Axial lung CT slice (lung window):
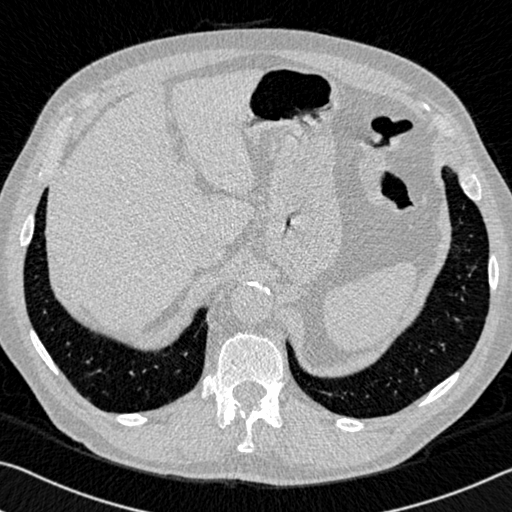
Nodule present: no